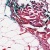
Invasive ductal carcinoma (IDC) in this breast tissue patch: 0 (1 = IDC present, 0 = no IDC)